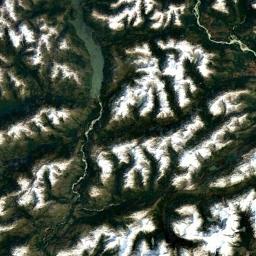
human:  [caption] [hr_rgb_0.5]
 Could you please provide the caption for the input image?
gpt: The snowberg is covered with glaciers in the top and a fiord is next to the snowberg .

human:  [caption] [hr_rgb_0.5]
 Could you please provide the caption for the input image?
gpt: In the mountains of the snow mountain, Only the peak of the mountain is covered by snow, And there is a lake in the snow mountain .

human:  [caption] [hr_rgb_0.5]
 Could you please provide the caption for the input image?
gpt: The snow berg is next to the lake .

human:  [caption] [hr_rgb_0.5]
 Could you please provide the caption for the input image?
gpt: A lot of snow is on the snowberg .

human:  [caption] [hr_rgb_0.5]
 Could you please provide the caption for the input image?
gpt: There are much snow on the ridges of the snowbergs .